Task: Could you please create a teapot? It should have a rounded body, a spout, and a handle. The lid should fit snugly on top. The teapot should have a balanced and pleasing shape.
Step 183:
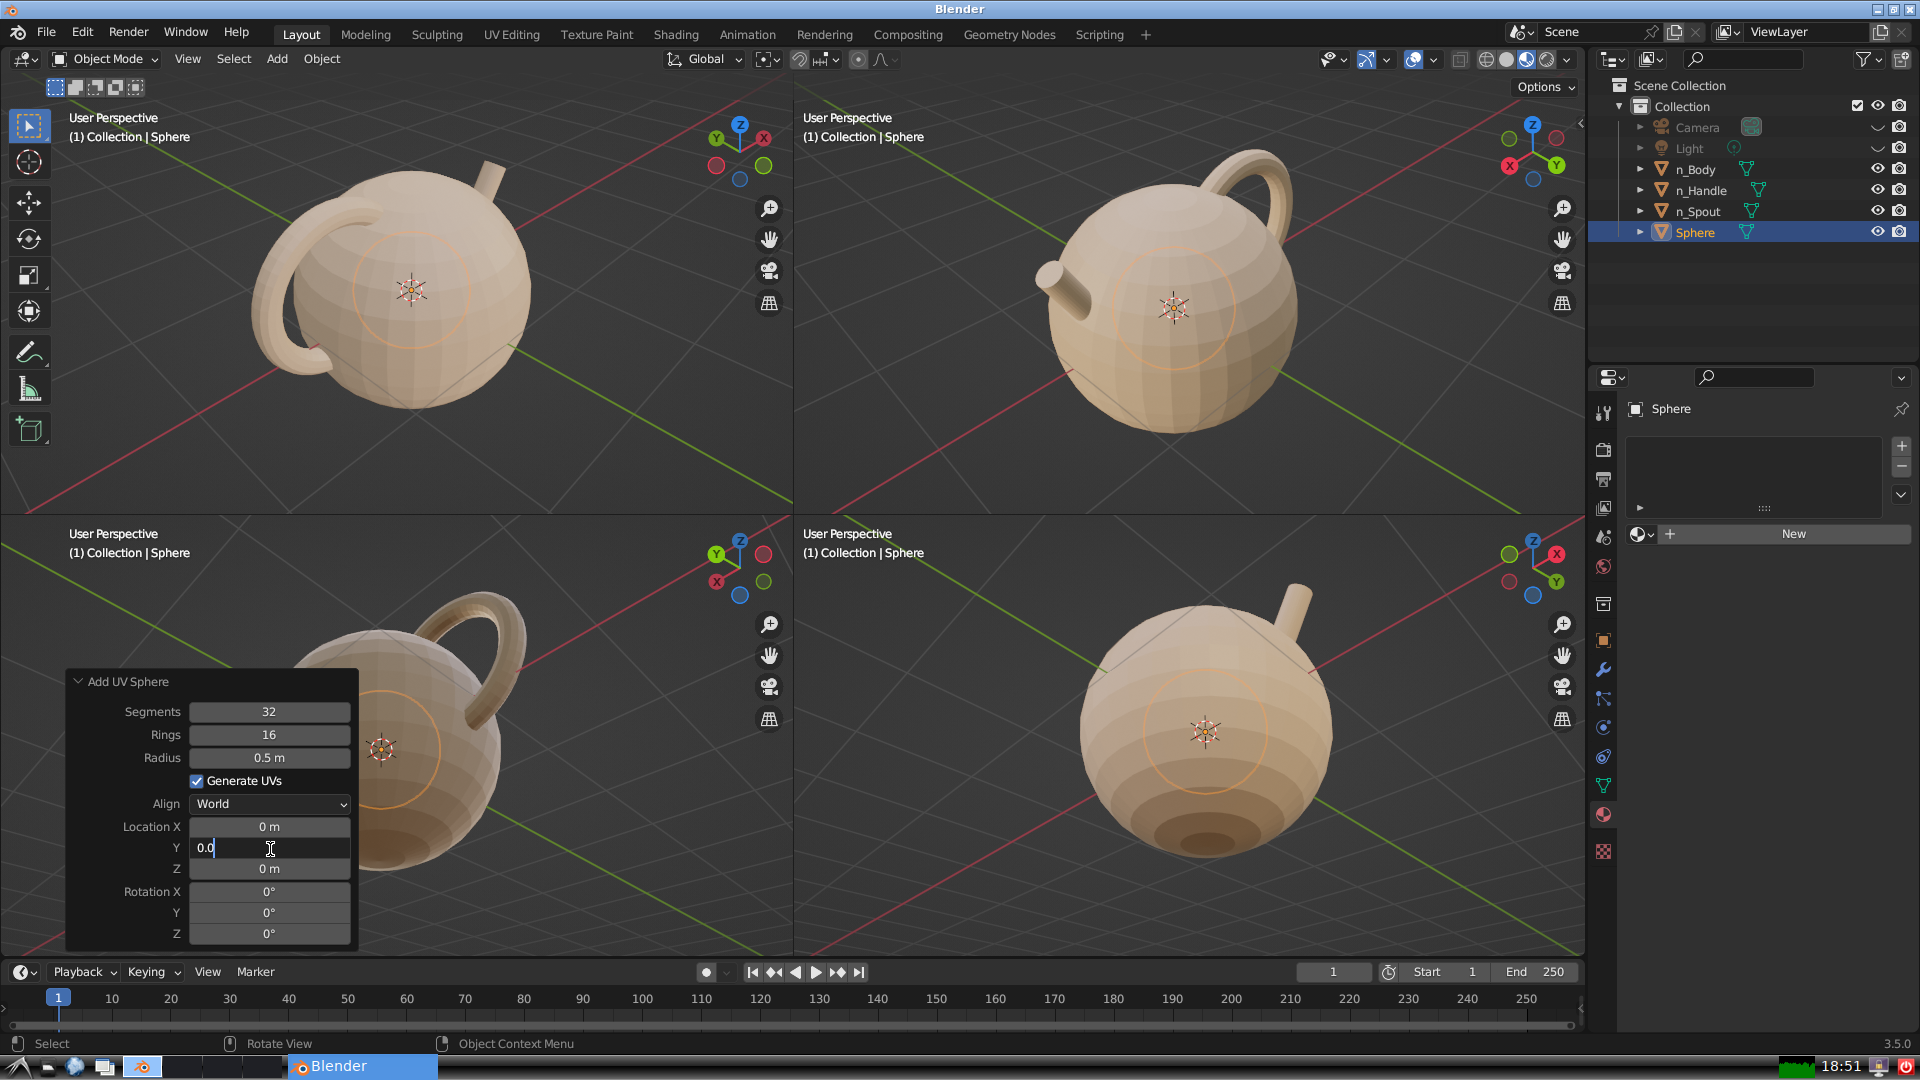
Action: {"key_press": ['Return']}